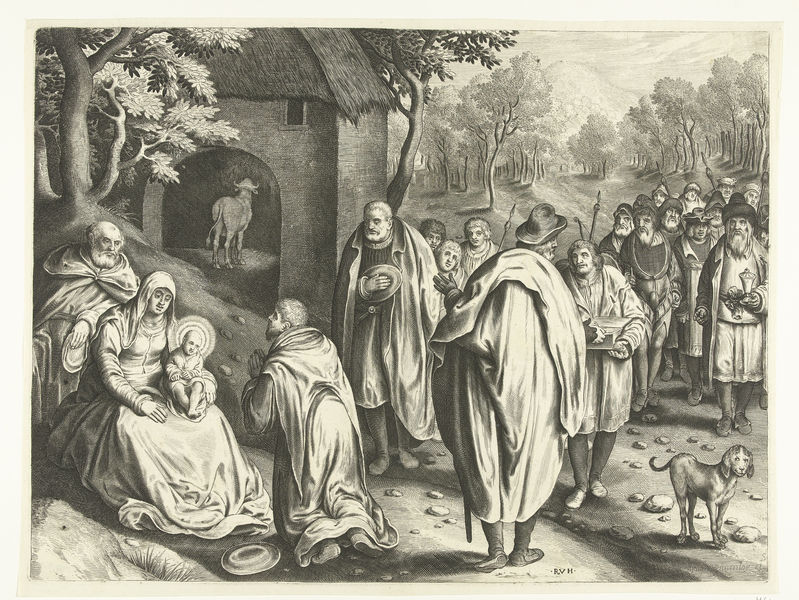
Titel: Aanbidding der koningen
Künstler: Nicolaes de Bruyn
Standort: Amsterdam
Institution: Rijksmuseum
Schlagwörter: baum, mann, frau, hut, zeichnung, haus, hund, weg, stein, bild, hütte, kind, stock, beten, stall, anbetung, pilger, kijnd